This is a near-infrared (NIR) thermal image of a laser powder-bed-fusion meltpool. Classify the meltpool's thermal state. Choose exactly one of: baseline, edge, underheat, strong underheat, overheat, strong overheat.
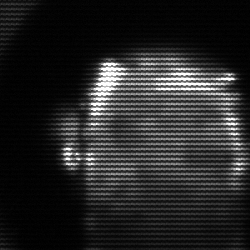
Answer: baseline